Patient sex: F
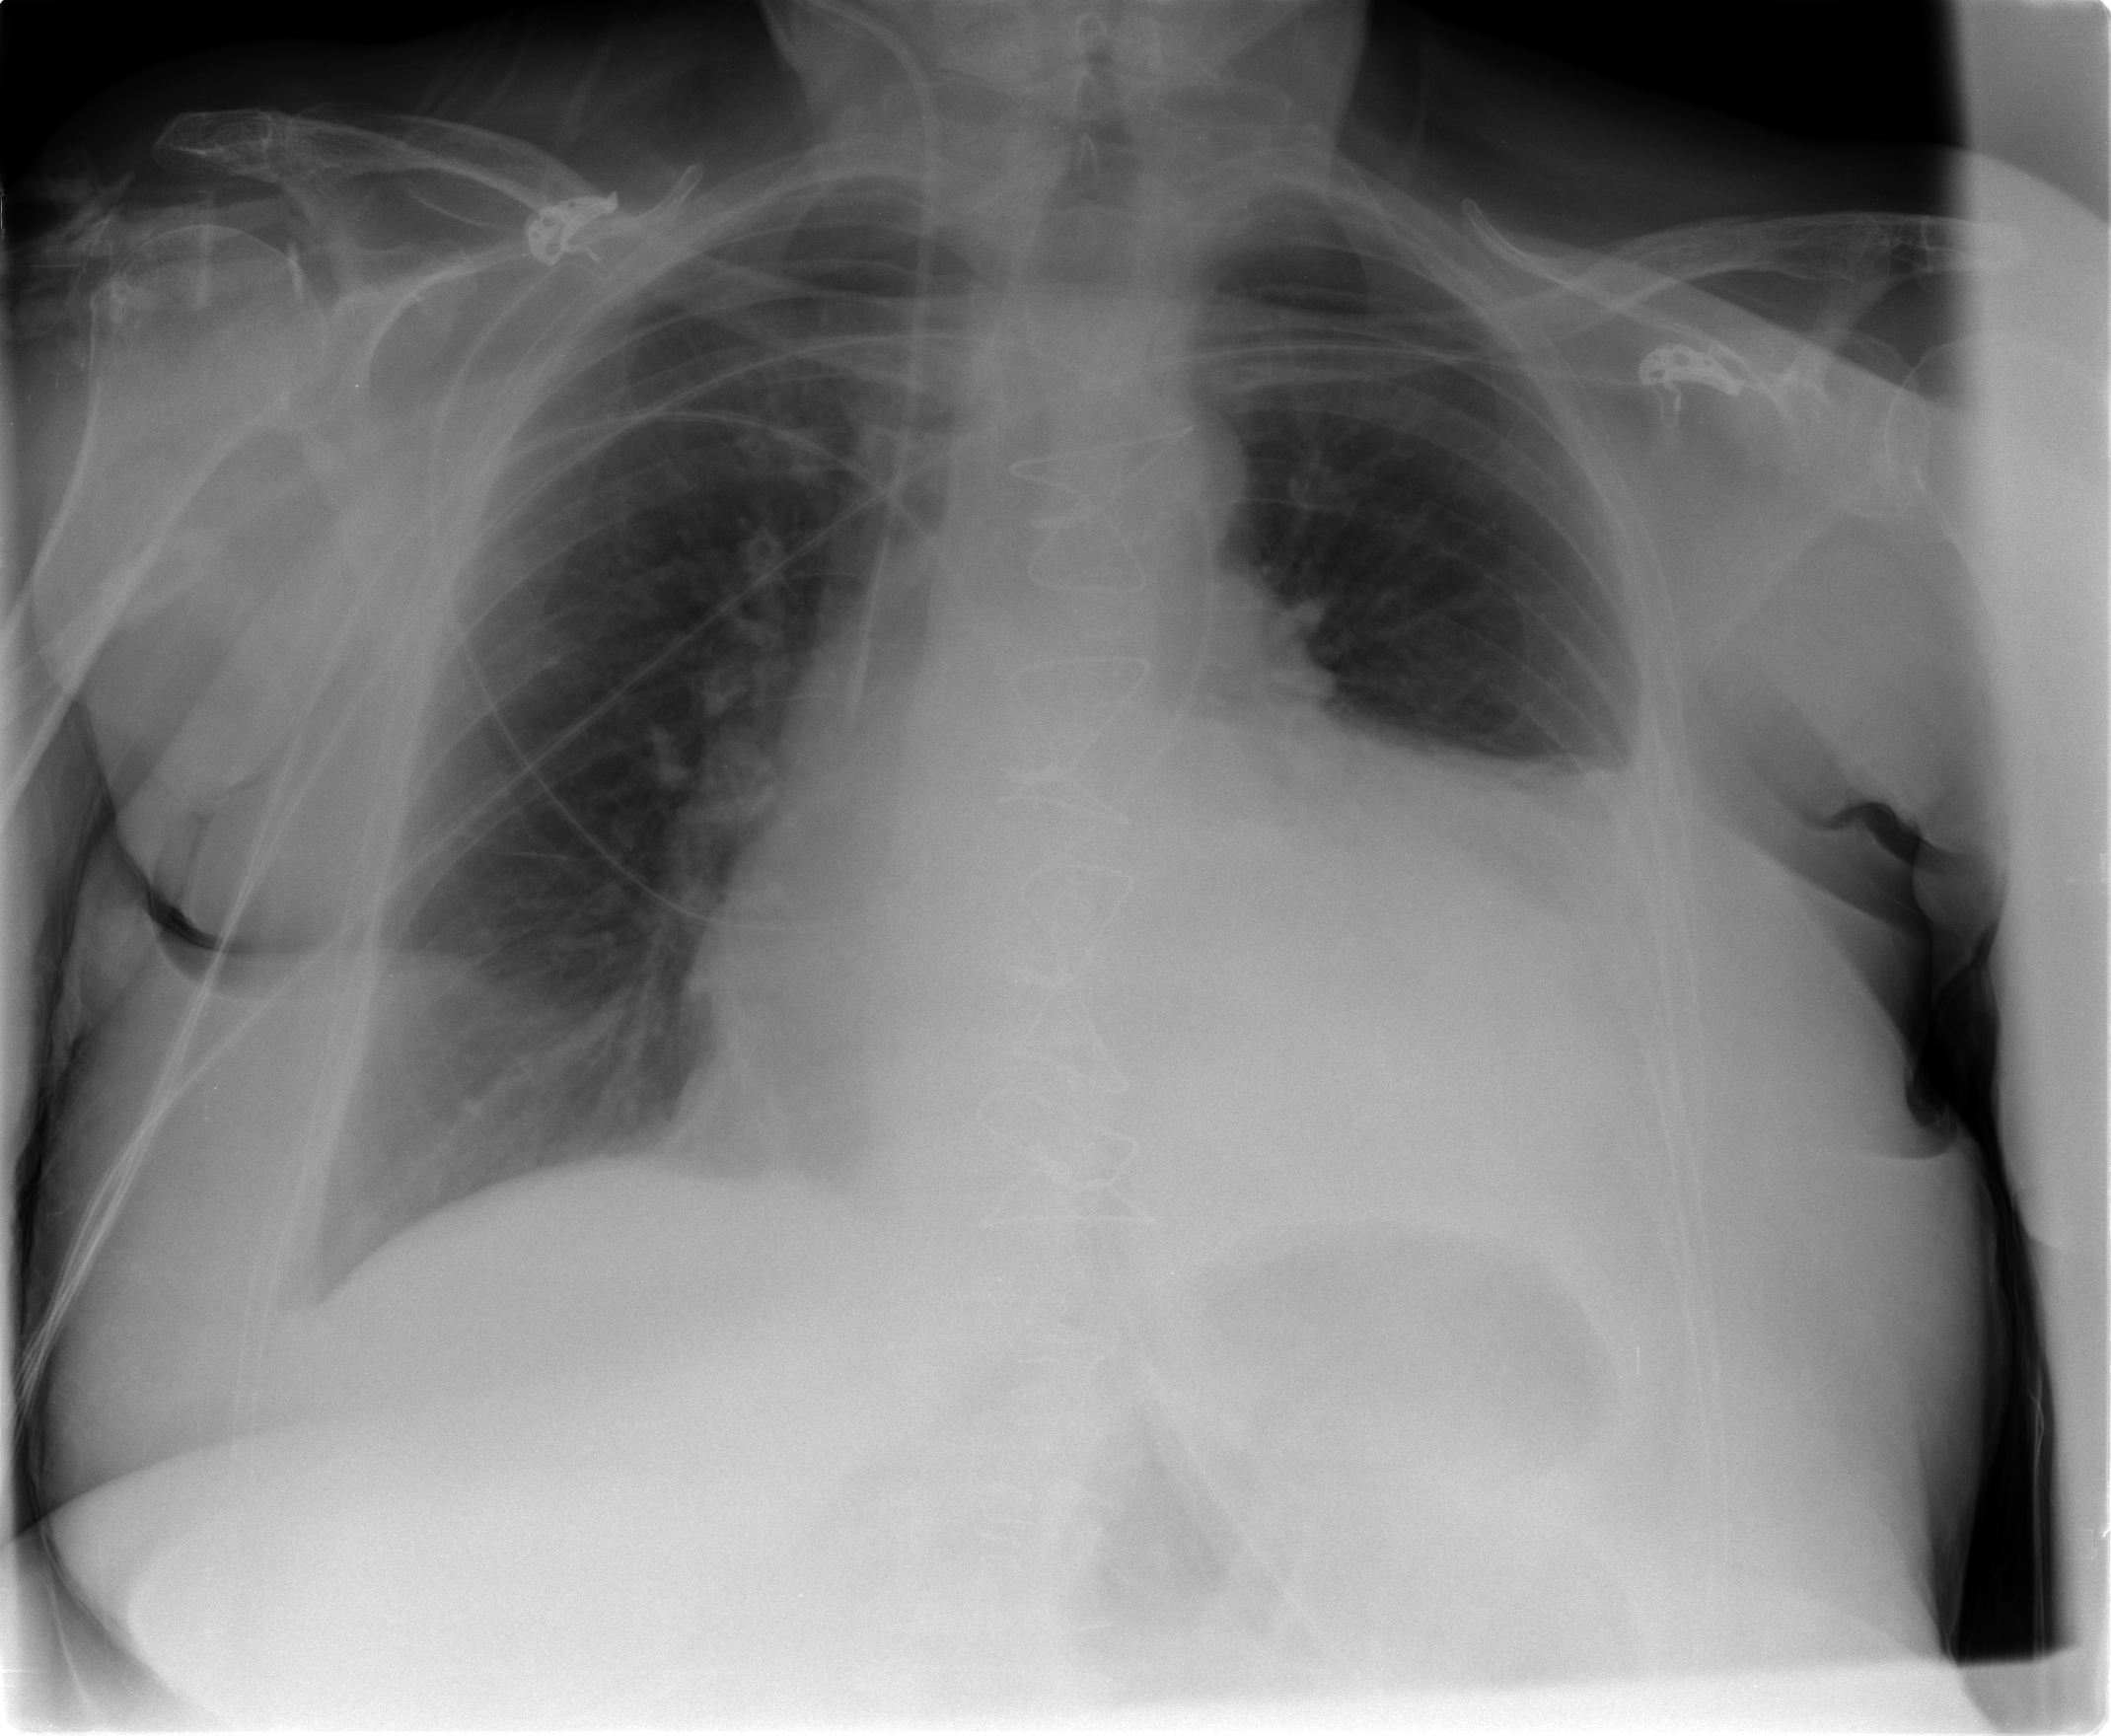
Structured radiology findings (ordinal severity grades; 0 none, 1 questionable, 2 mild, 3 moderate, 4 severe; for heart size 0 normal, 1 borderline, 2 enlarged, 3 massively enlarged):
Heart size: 3
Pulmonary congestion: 0
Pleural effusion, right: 0
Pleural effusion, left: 3
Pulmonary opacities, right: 0
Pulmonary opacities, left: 0
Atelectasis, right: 2
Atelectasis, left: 2